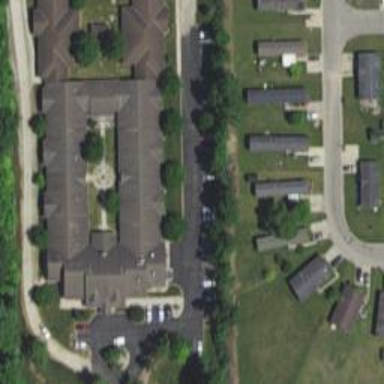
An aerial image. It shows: Nursing home.